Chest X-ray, AP view. Patient: 58 years old, sex M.
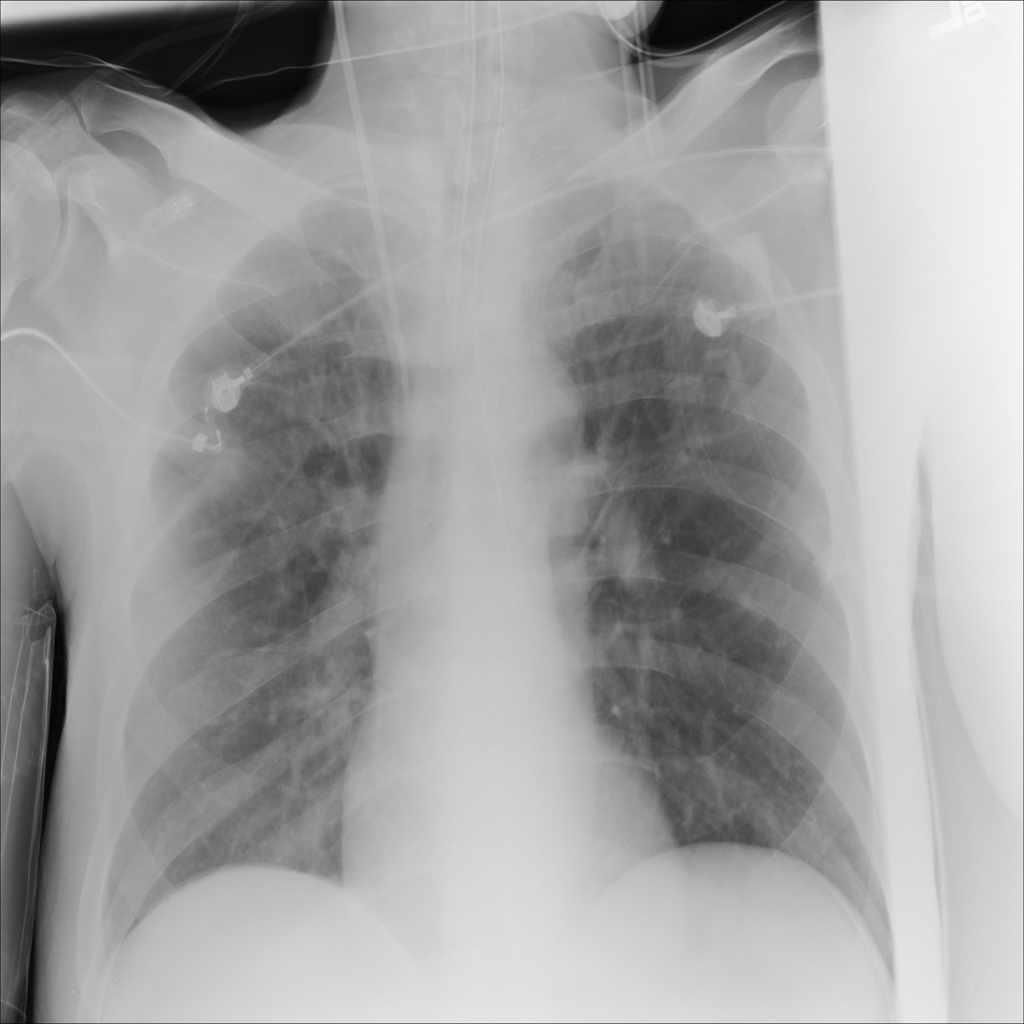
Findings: No Finding